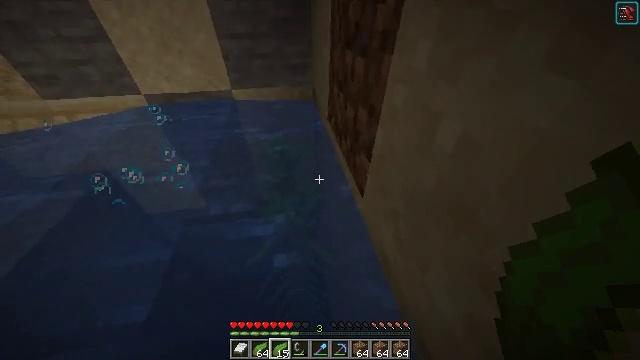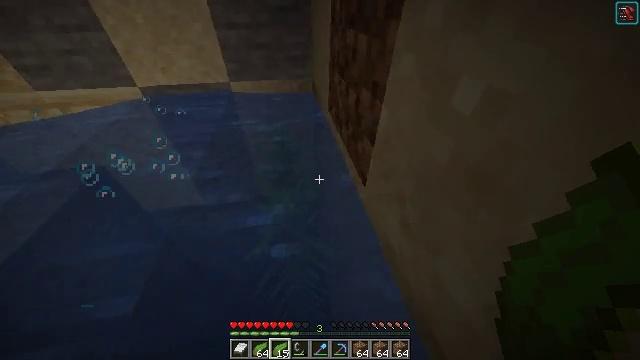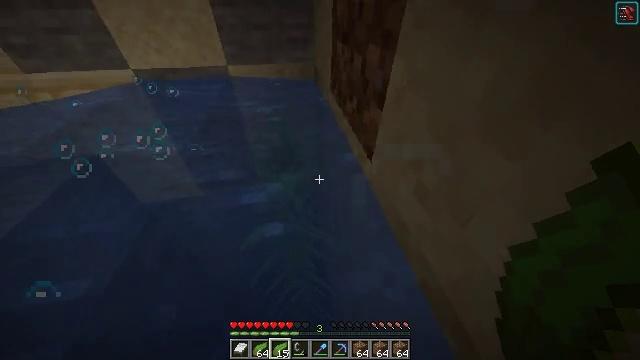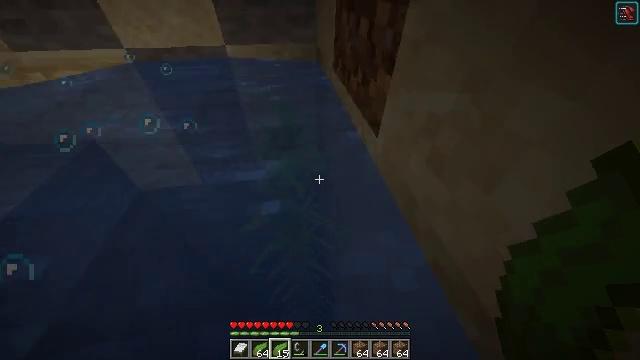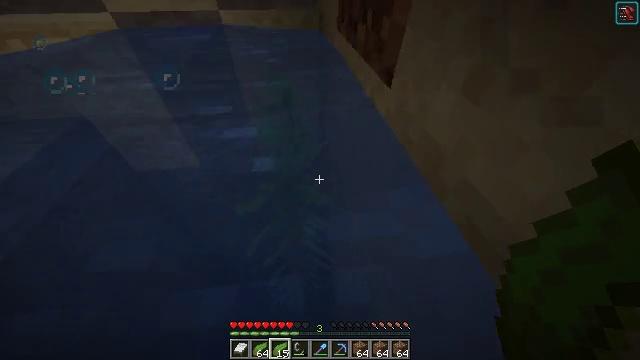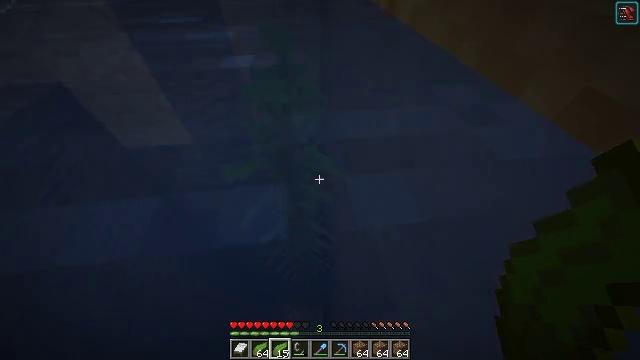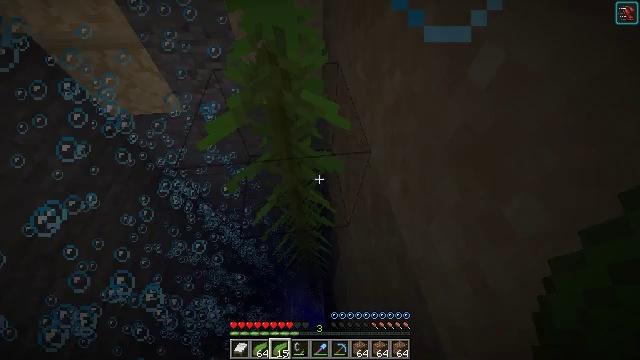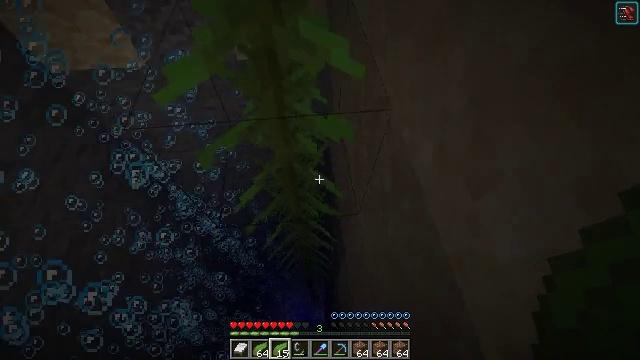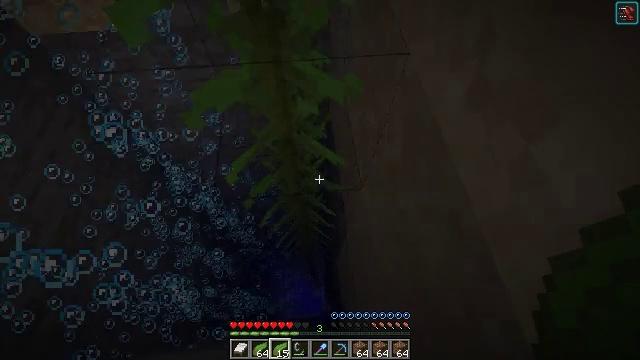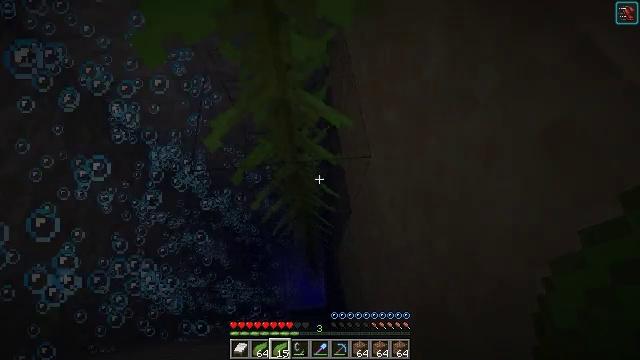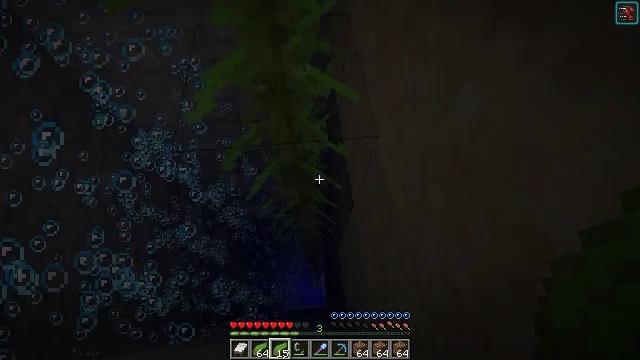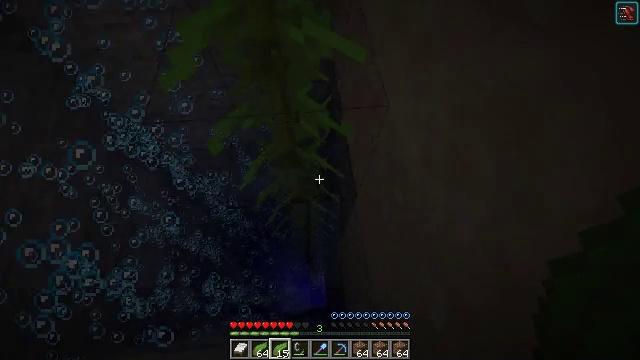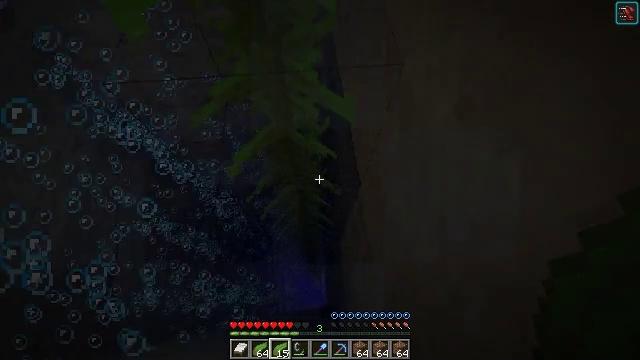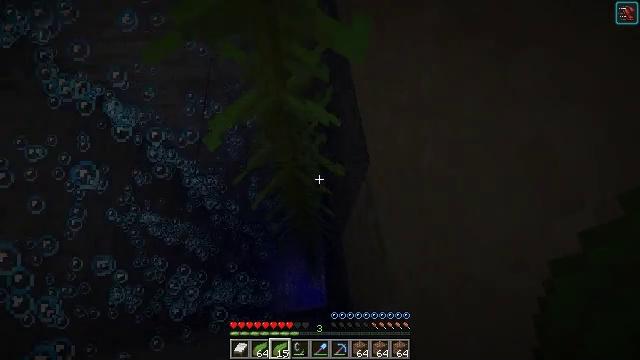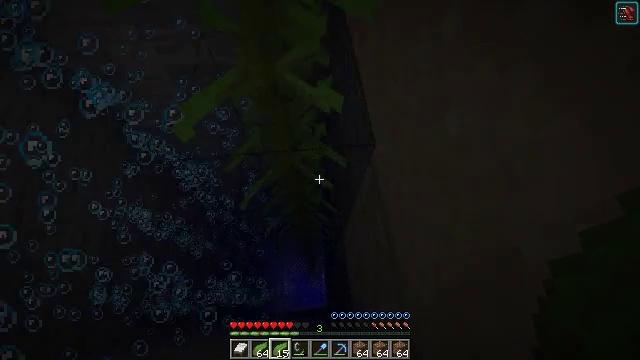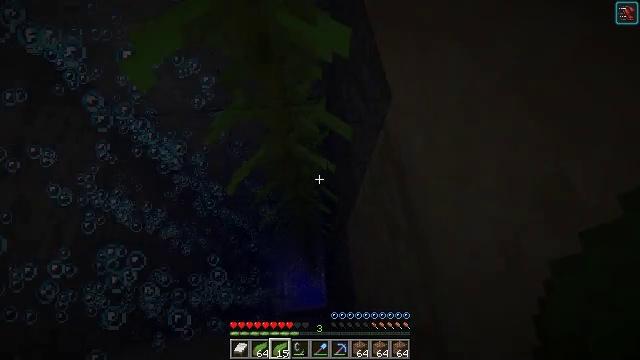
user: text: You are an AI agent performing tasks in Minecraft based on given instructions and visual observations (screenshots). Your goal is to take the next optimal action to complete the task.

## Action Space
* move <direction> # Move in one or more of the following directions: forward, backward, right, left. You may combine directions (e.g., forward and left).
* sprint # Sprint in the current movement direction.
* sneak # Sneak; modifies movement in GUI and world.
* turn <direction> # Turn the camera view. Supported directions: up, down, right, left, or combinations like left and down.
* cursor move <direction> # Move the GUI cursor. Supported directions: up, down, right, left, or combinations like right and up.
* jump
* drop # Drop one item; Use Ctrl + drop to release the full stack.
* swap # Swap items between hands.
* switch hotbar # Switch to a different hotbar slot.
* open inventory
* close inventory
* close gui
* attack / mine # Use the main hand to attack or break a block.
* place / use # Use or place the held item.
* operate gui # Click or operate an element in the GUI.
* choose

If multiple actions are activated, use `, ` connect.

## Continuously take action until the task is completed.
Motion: motion action
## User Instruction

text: Gather kelp plant by attacking it underwater.
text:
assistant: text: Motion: sneak
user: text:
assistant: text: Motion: sneak
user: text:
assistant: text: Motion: sneak, turn down
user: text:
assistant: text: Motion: sneak, turn down
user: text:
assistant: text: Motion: sneak, turn down
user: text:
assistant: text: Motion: sneak, turn down
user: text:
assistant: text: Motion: sneak, turn down
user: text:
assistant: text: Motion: sneak, turn down
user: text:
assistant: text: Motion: sneak, turn down
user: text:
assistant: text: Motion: sneak
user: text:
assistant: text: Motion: sneak
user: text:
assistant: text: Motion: sneak
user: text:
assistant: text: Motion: sneak
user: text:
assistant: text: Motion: sneak
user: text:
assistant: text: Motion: sneak
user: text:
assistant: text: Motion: sneak
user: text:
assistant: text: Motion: sneak
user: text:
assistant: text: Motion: sneak
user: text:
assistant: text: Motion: sneak
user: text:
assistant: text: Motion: sneak
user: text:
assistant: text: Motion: sneak
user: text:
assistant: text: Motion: sneak, turn down
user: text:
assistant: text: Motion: sneak, turn down
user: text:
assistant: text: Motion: sneak
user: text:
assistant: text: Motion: sneak
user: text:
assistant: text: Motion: sneak
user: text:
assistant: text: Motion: sneak
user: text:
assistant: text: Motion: sneak
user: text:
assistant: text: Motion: sneak
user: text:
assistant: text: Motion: sneak